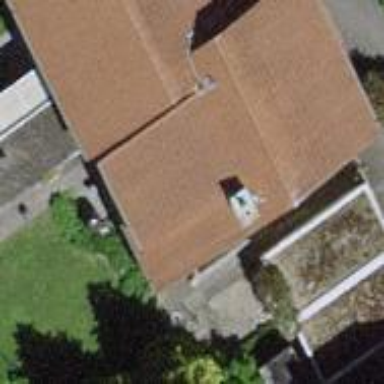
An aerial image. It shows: Semi-detached house.